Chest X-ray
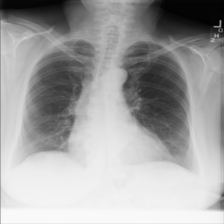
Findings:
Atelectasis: negative
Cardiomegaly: negative
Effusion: negative
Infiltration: negative
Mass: negative
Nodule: negative
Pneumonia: negative
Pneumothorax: negative
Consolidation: negative
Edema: negative
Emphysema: negative
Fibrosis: negative
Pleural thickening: negative
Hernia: negative